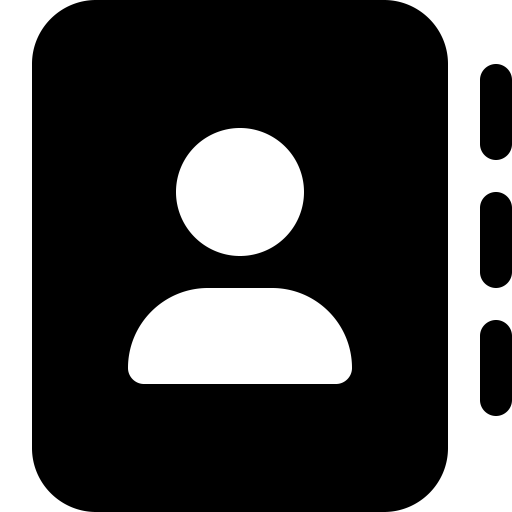
Tags: icon, FontAwesome, fa-icon, solid, address, book